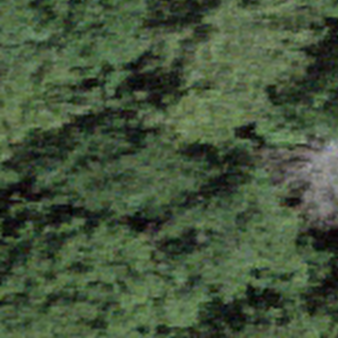
Label: other